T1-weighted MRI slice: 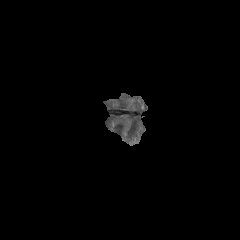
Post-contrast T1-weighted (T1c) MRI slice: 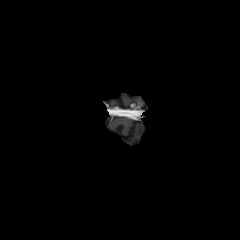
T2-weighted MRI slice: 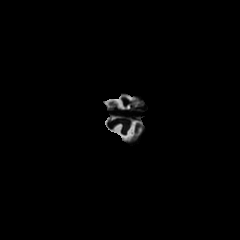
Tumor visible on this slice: no